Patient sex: M
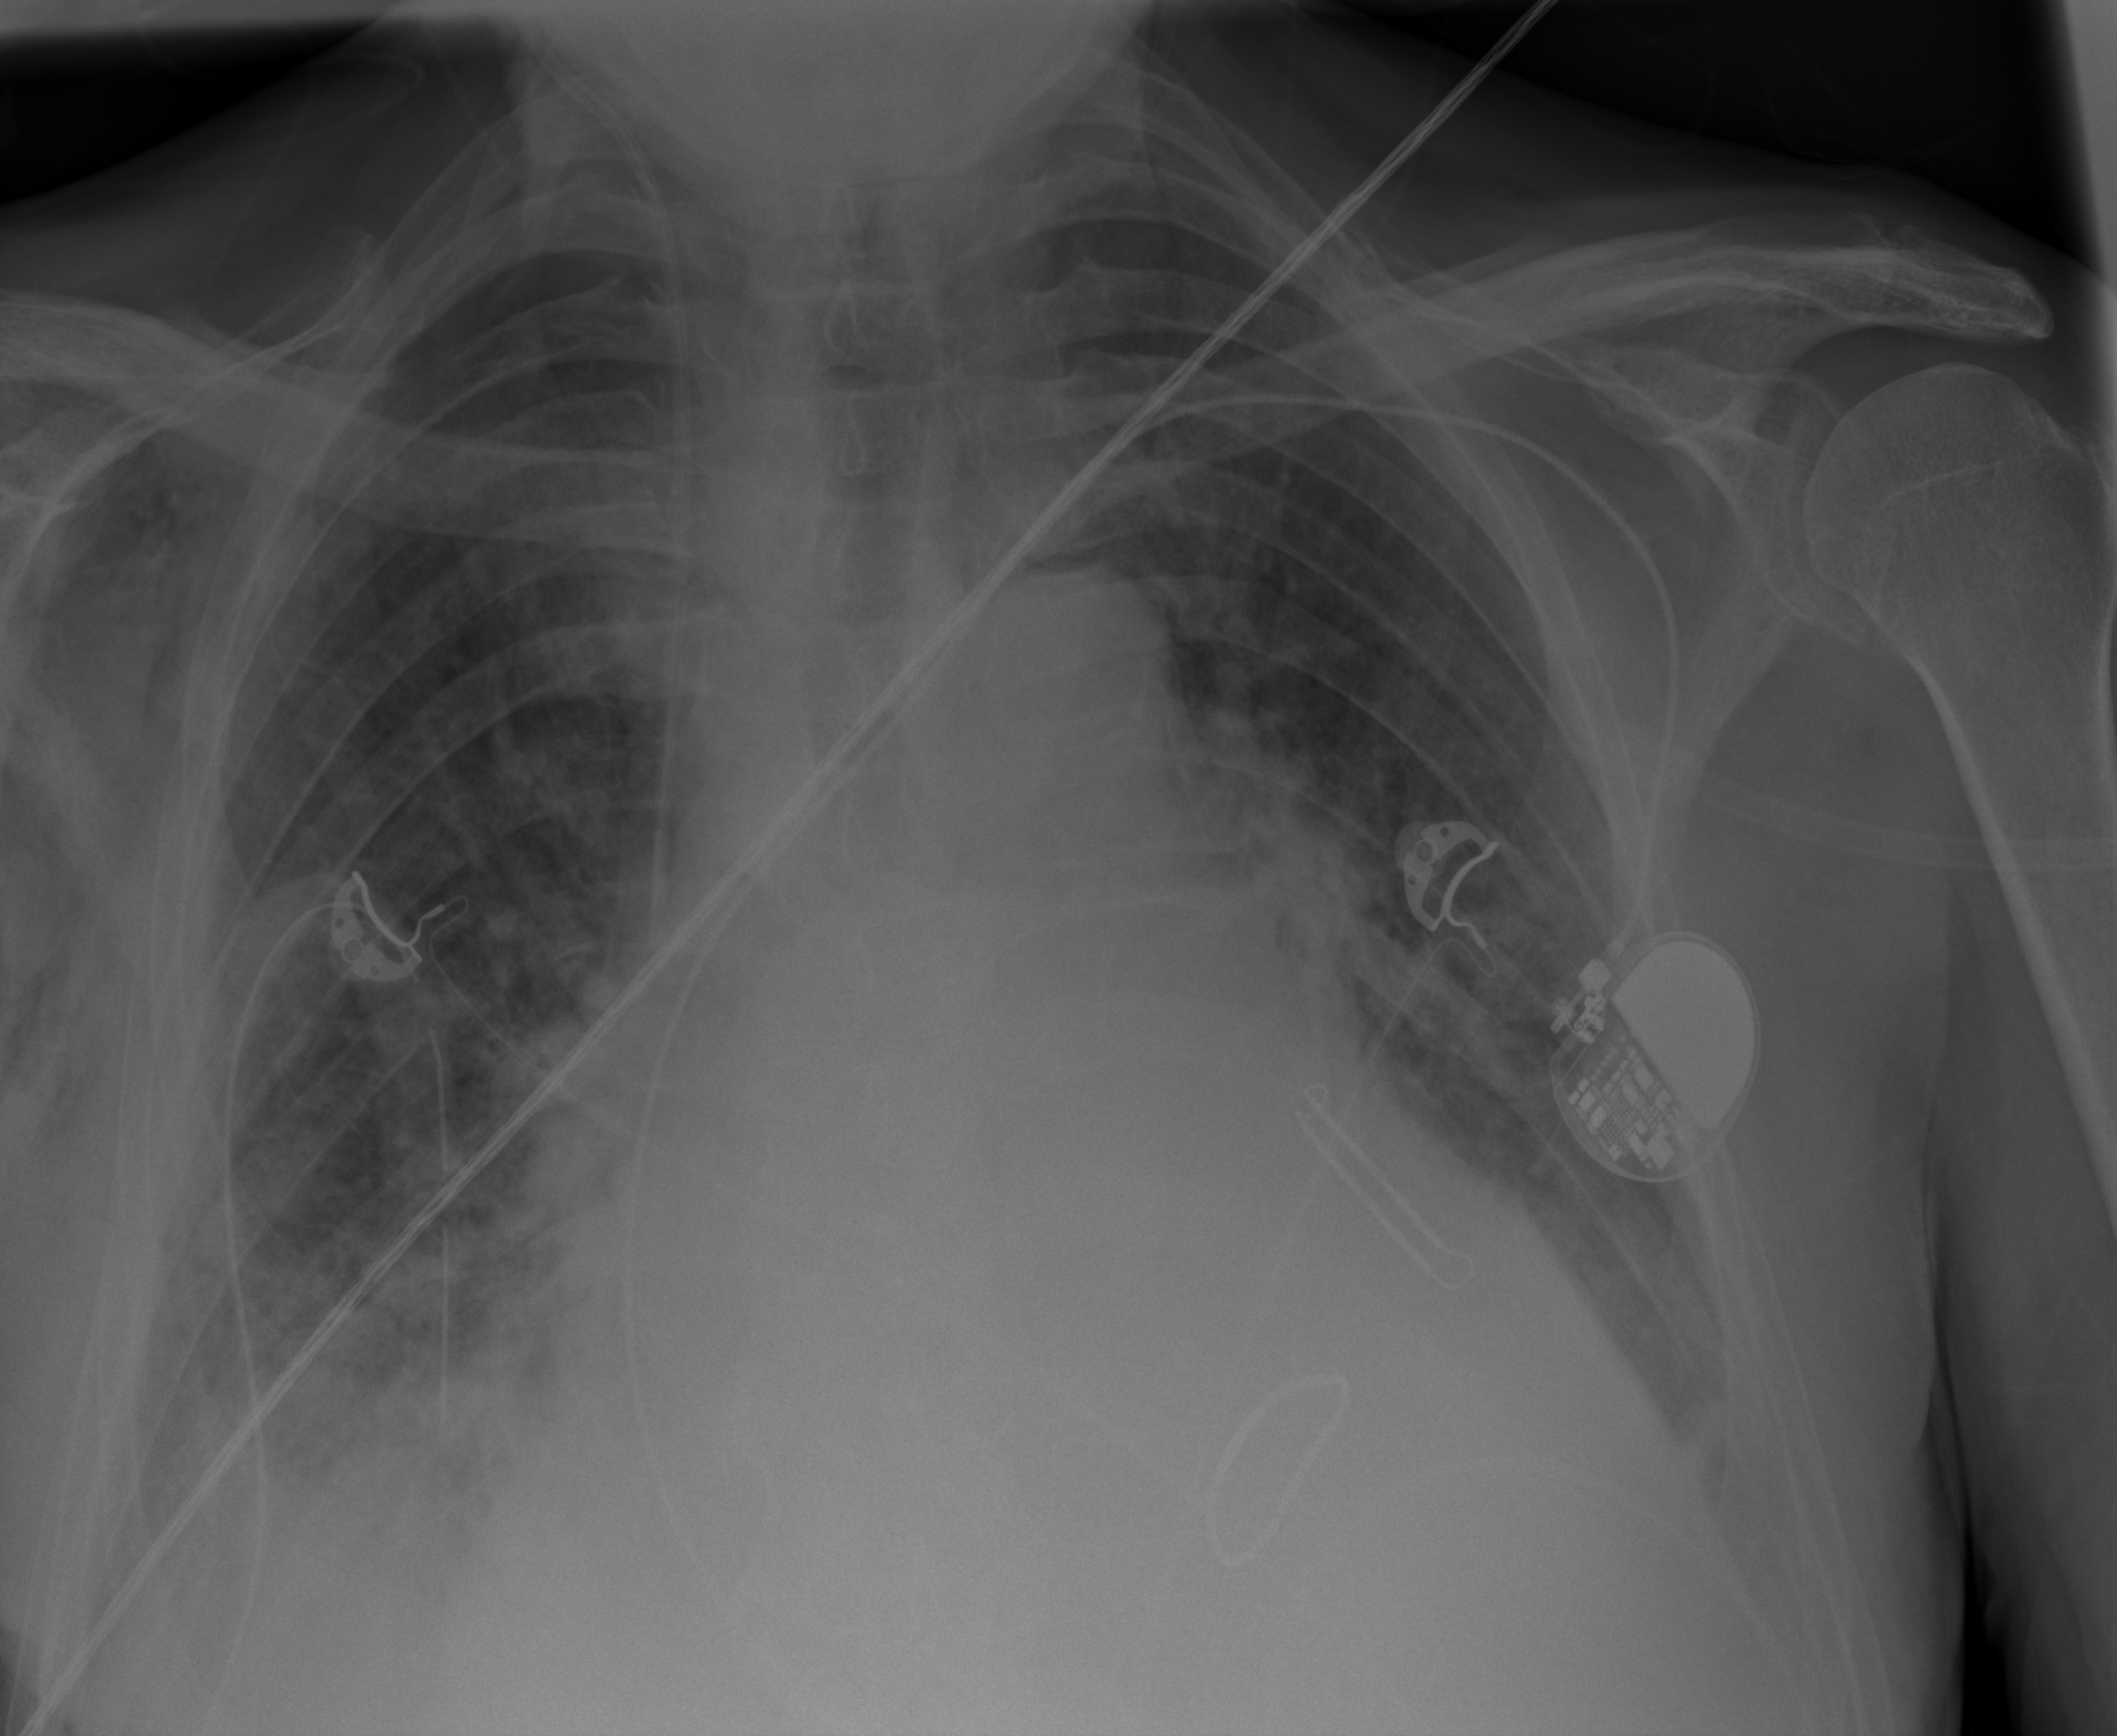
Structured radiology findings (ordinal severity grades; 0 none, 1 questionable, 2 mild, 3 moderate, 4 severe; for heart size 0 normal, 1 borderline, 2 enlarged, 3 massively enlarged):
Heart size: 3
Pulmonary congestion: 2
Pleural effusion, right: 2
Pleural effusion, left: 2
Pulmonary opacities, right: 2
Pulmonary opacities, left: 0
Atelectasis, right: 2
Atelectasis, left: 2